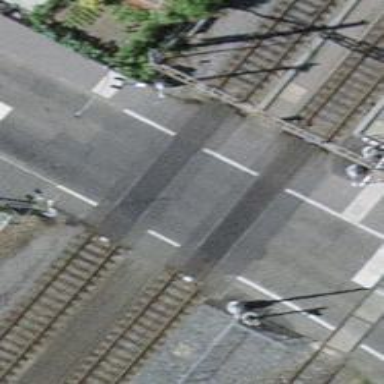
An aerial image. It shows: Level crossing with double half barrier.